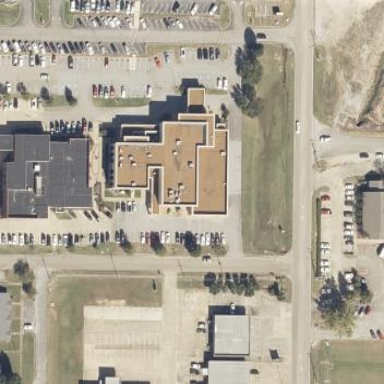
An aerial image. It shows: Clinic building providing healthcare services.